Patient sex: F
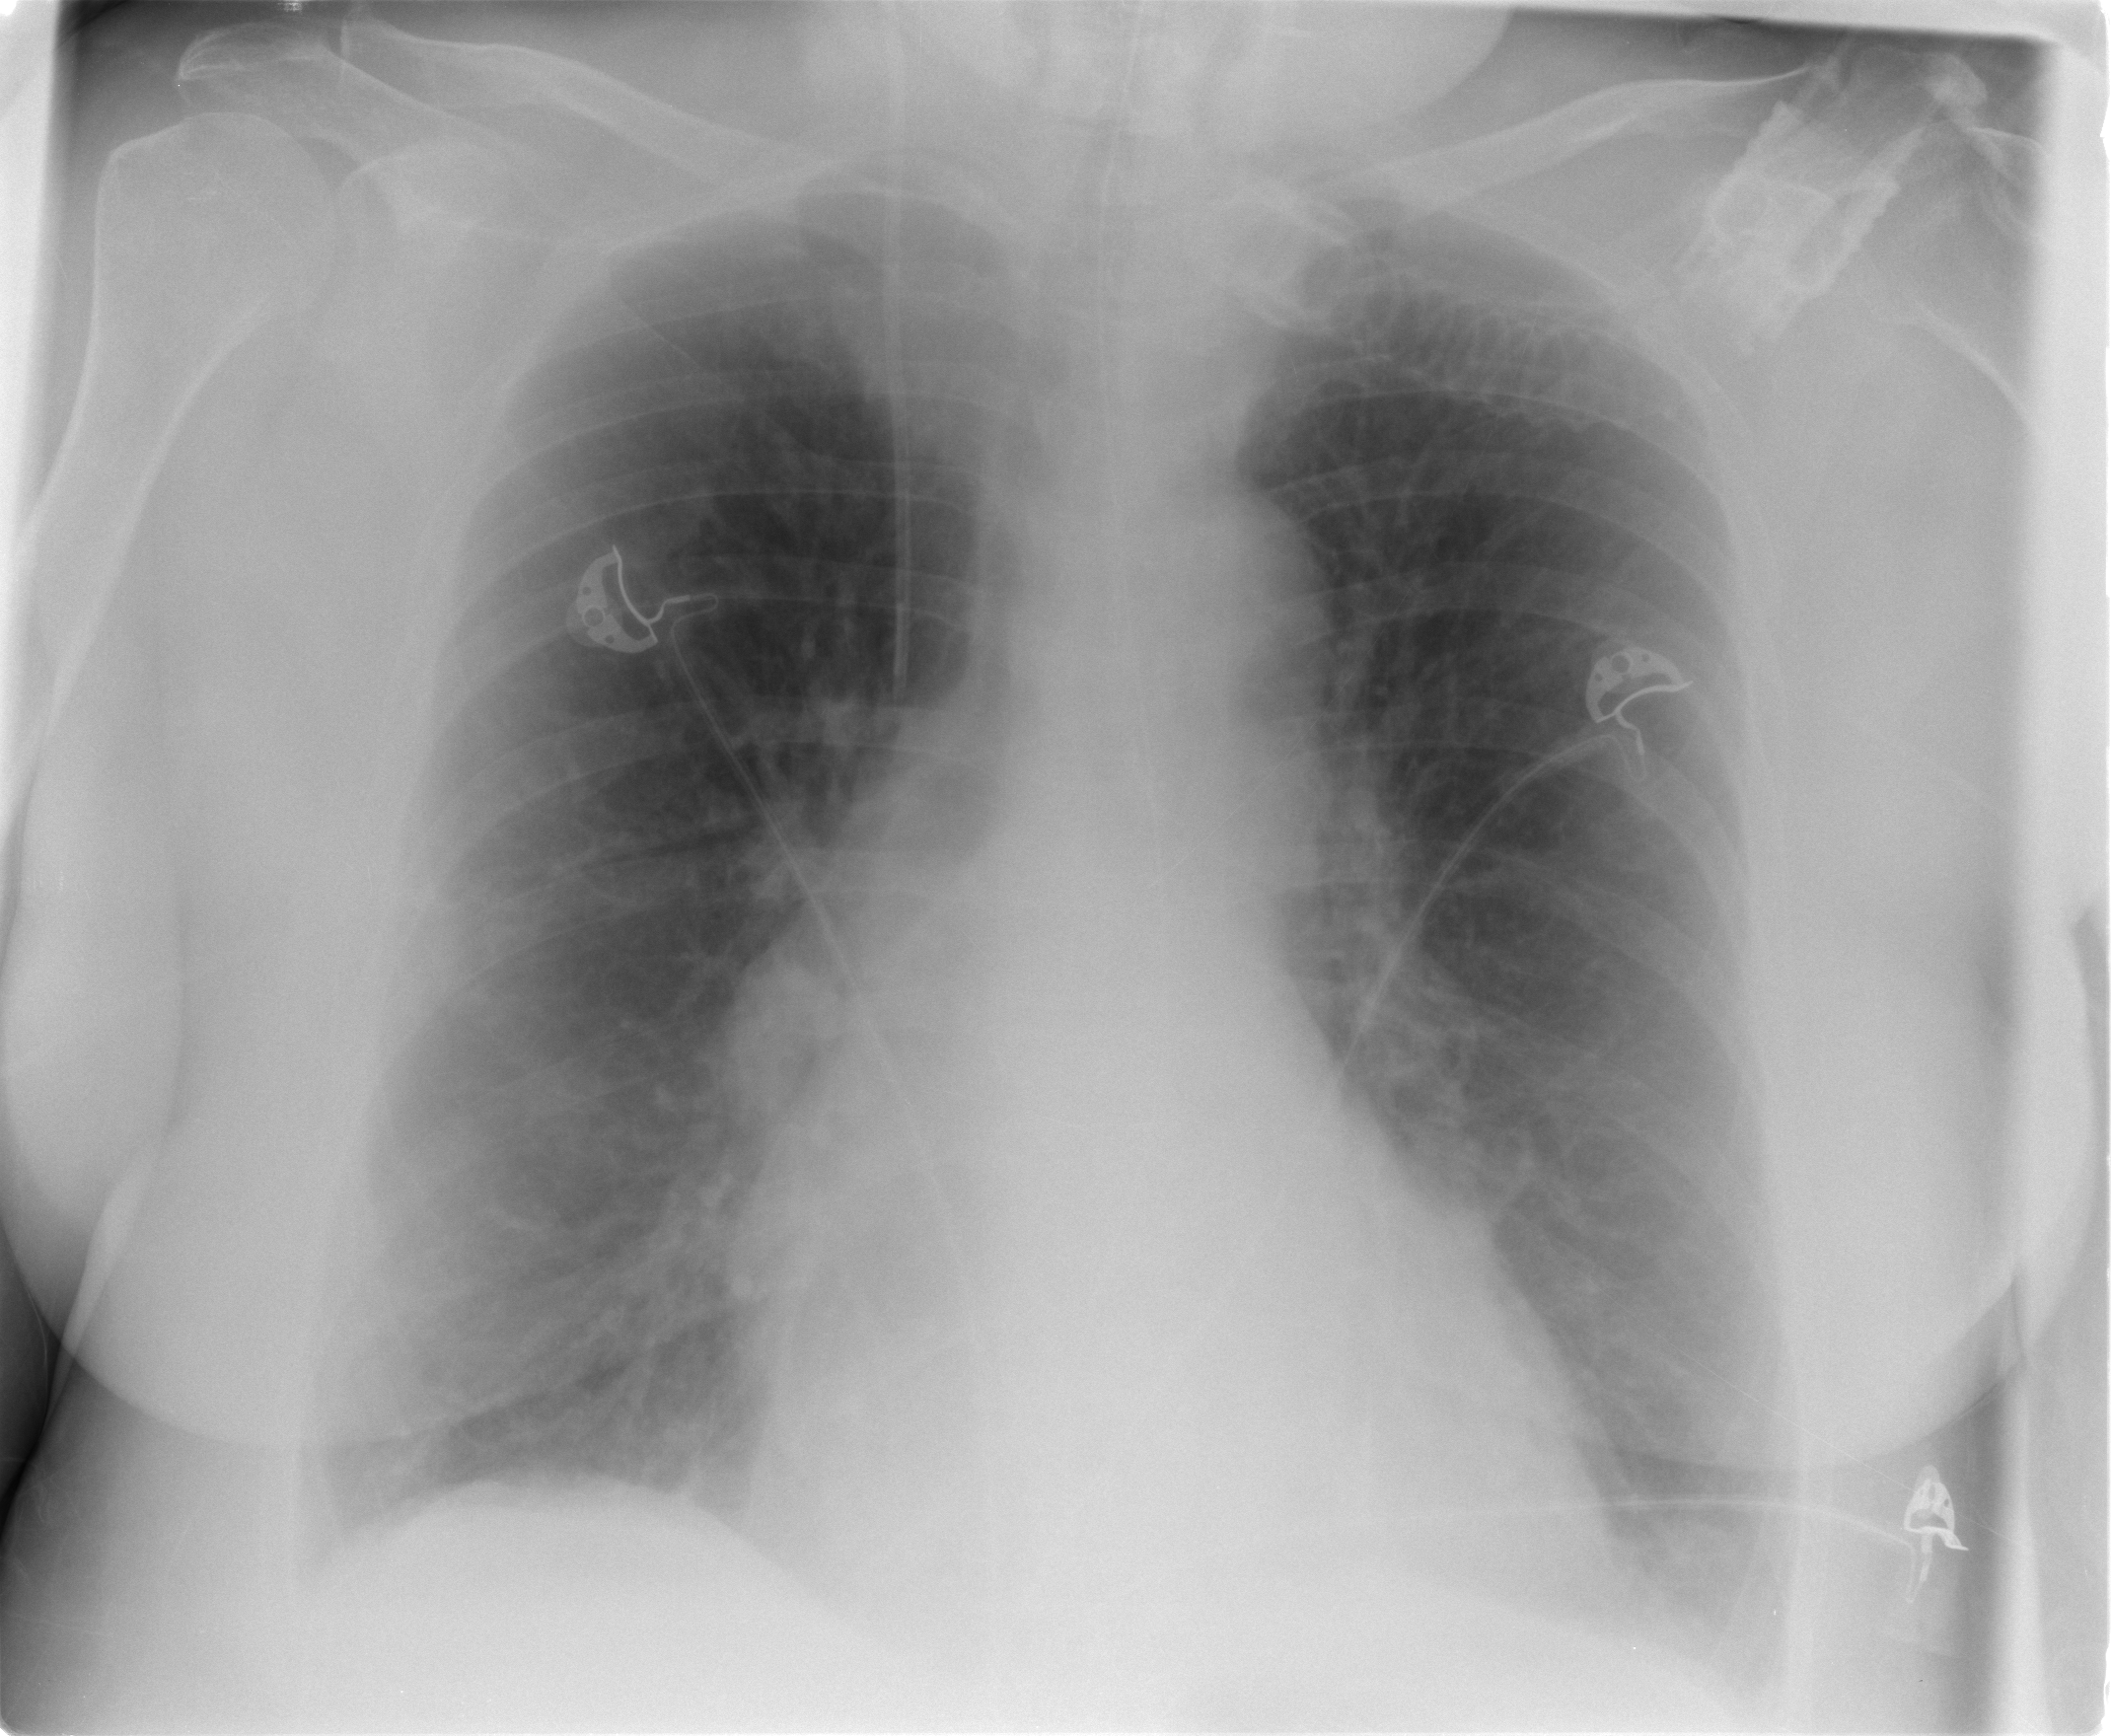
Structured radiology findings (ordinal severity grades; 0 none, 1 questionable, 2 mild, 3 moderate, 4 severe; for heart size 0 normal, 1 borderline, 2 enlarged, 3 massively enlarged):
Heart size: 1
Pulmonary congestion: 2
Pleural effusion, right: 1
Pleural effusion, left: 1
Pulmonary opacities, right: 1
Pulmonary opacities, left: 0
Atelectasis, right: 2
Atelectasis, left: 2